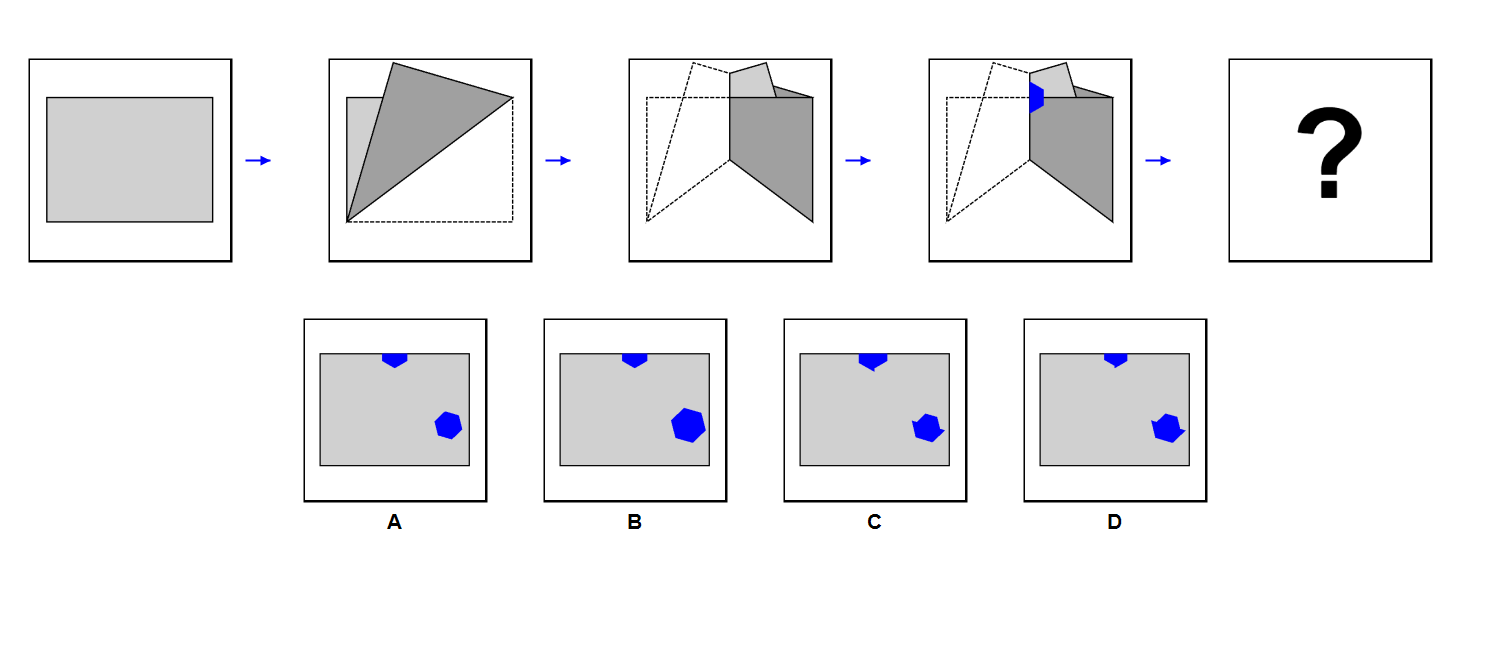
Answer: A